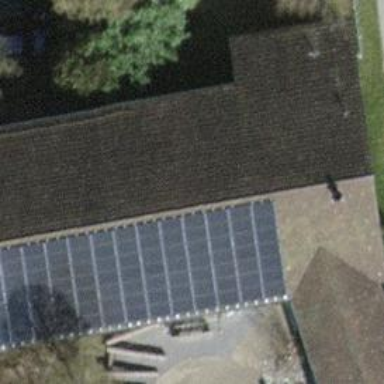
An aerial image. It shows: Solar power generator with photovoltaic panels.